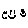
Label: smiley face